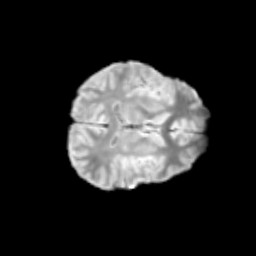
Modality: T2w
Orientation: axial
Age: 13
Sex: female
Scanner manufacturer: siemens
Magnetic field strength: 3 T
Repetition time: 3.8 s
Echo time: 0.07 s